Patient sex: M
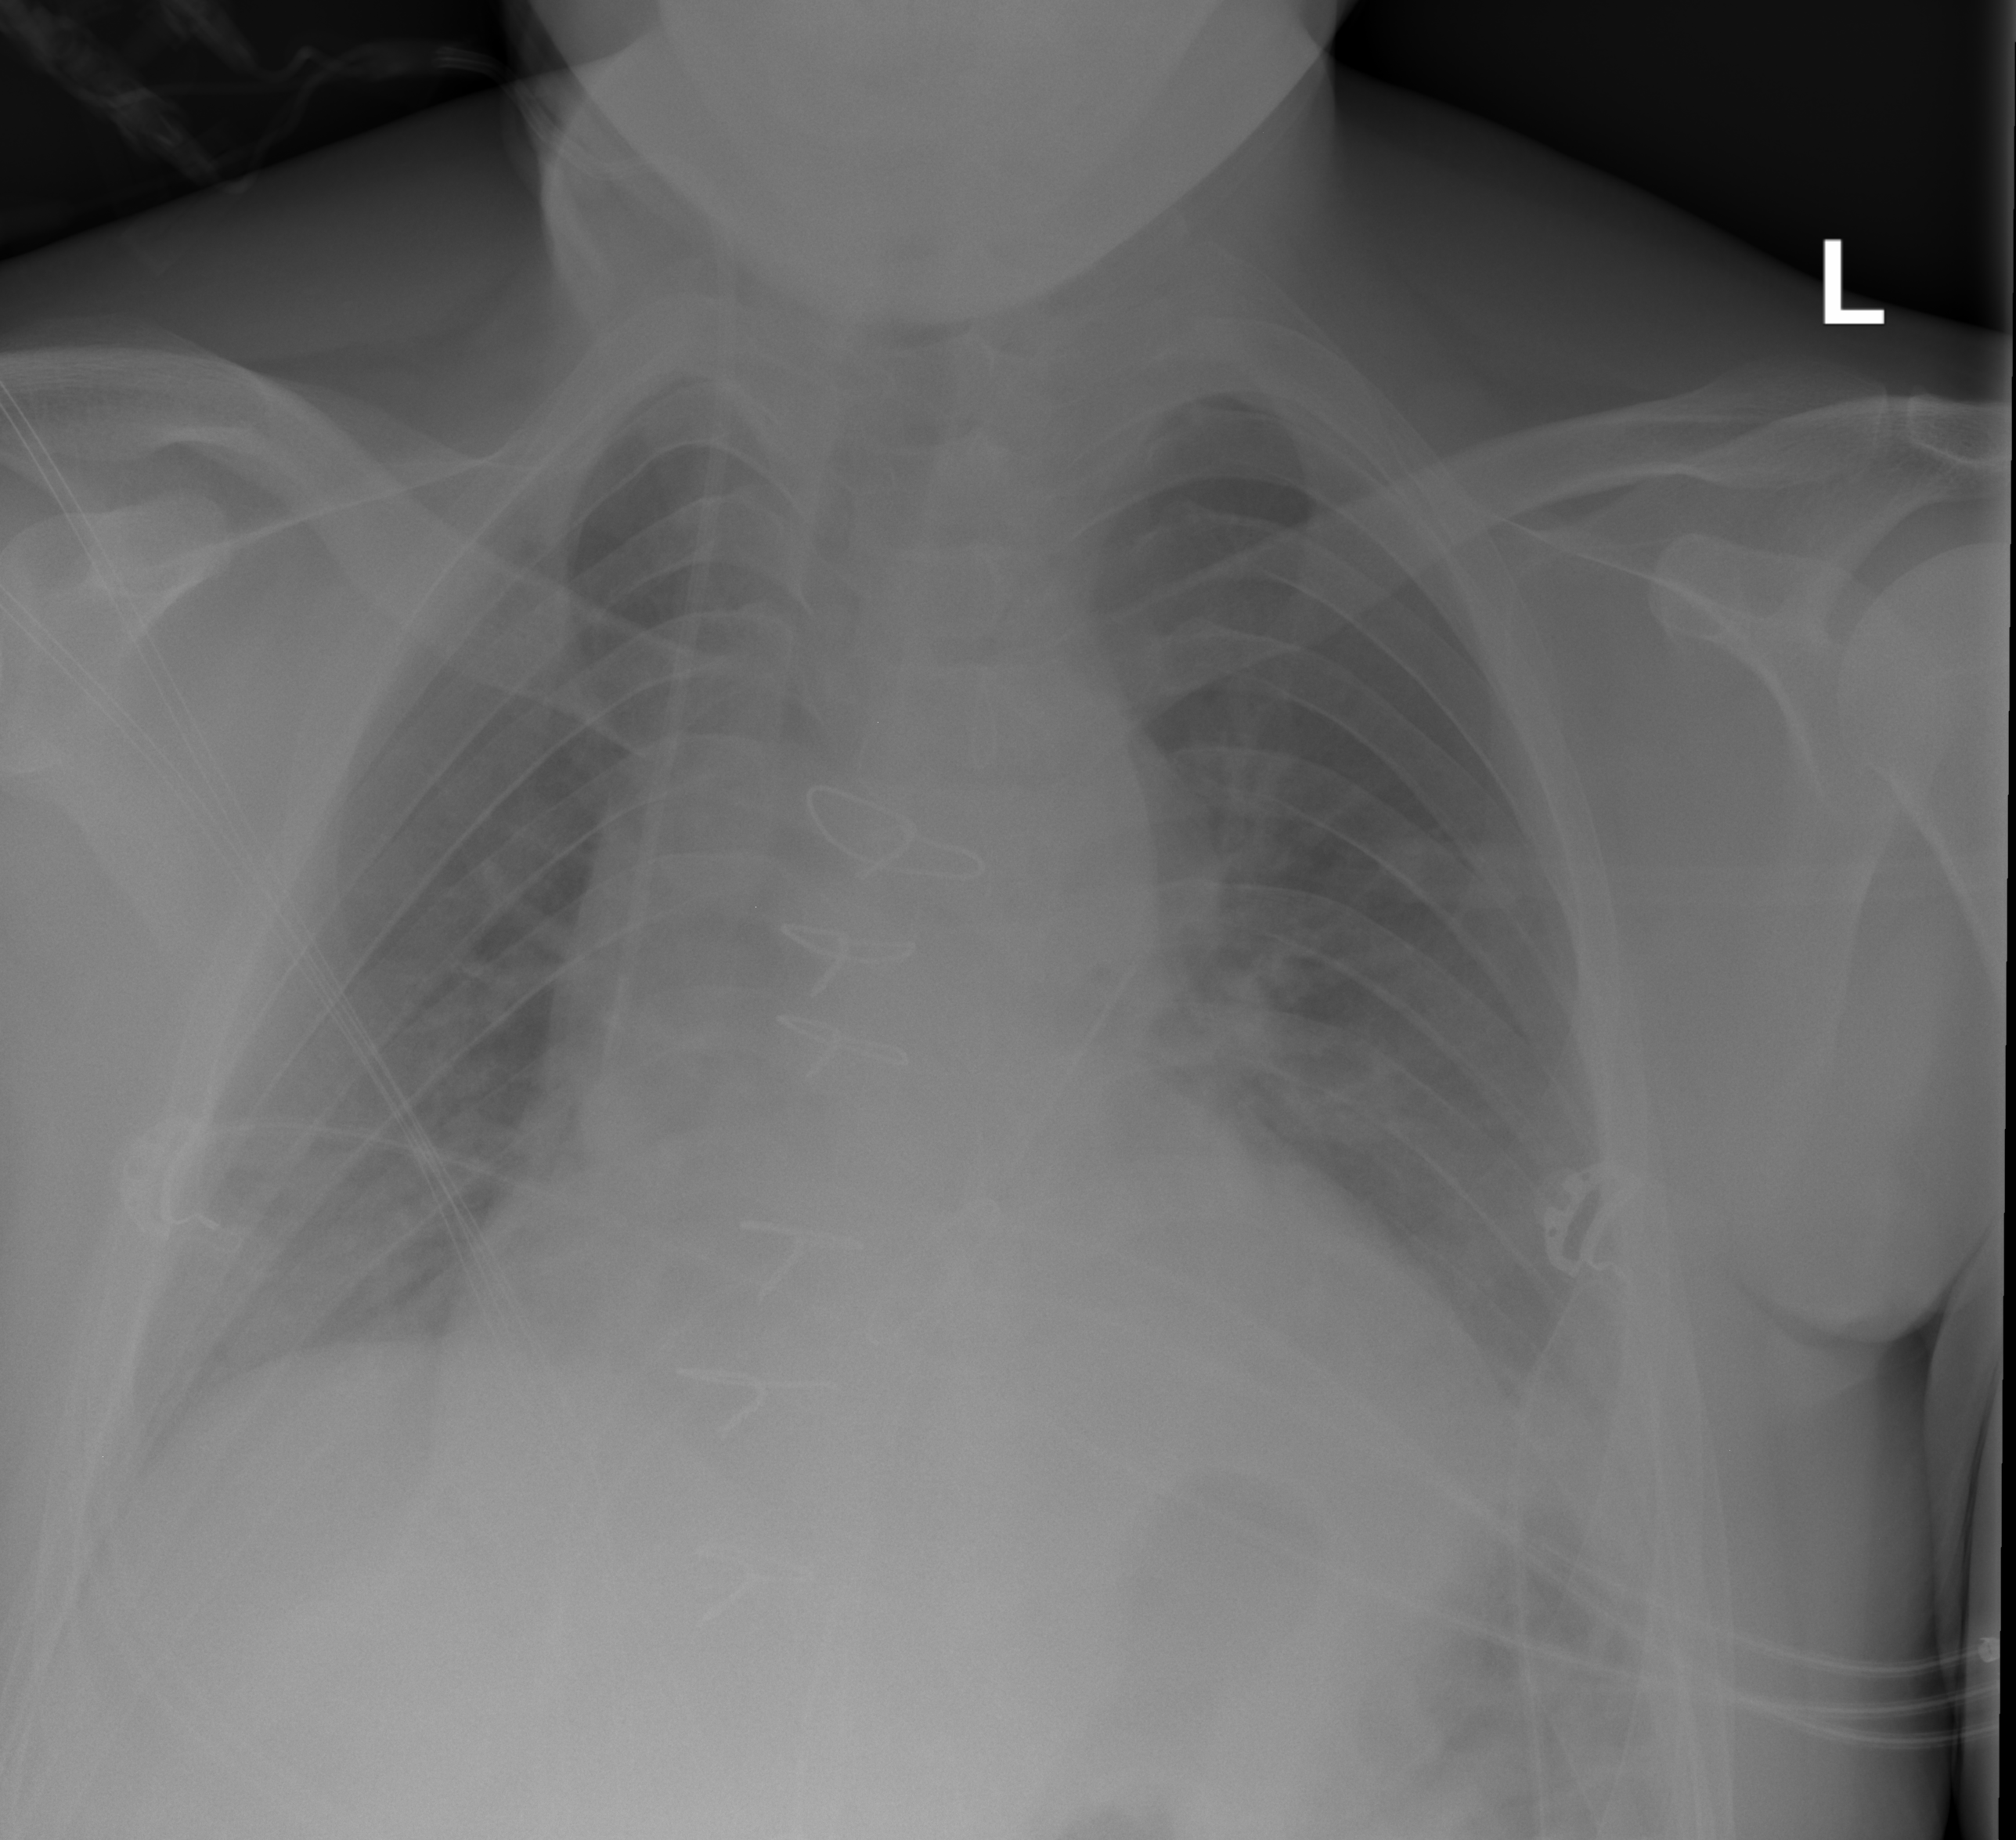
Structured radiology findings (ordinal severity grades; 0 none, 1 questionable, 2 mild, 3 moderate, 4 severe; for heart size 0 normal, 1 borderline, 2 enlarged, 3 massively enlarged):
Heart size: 3
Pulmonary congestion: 0
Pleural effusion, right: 0
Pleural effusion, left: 2
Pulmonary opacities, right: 0
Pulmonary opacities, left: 0
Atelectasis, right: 0
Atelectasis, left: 0